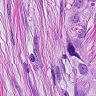
Metastatic tissue present: yes